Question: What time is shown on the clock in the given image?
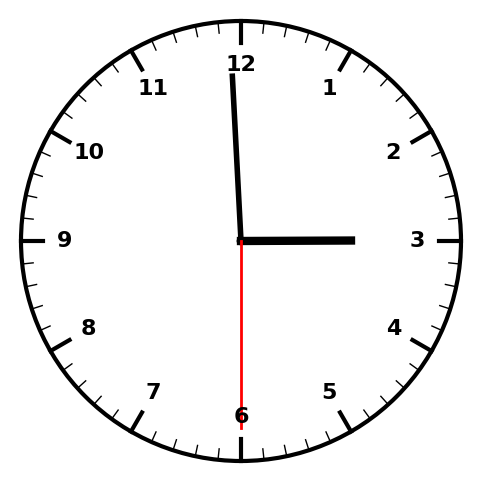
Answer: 02:59:30